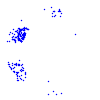
Particle: proton